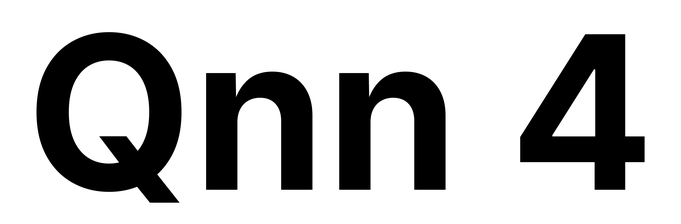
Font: Inter_Bold